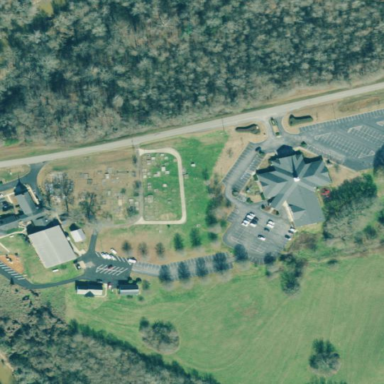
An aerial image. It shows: Grave yard.